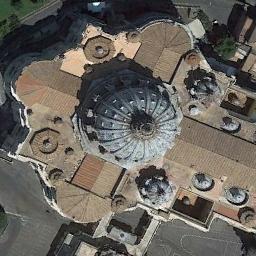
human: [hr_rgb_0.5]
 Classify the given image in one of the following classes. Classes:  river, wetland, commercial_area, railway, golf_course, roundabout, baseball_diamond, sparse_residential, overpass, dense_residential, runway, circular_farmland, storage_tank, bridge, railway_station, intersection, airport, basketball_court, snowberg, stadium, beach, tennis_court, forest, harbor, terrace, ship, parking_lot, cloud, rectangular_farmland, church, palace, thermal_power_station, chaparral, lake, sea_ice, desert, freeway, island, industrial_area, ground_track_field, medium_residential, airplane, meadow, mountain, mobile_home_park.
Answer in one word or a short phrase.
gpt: church